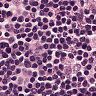
Metastatic tissue present: no